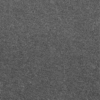
Label: dusty